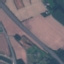
Land use / land cover: Highway